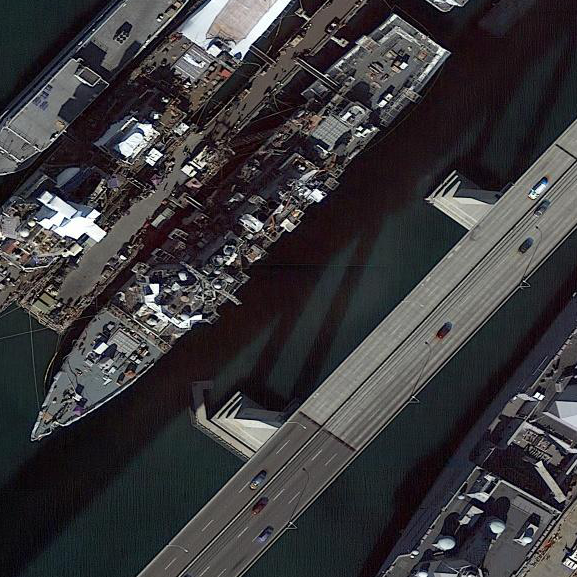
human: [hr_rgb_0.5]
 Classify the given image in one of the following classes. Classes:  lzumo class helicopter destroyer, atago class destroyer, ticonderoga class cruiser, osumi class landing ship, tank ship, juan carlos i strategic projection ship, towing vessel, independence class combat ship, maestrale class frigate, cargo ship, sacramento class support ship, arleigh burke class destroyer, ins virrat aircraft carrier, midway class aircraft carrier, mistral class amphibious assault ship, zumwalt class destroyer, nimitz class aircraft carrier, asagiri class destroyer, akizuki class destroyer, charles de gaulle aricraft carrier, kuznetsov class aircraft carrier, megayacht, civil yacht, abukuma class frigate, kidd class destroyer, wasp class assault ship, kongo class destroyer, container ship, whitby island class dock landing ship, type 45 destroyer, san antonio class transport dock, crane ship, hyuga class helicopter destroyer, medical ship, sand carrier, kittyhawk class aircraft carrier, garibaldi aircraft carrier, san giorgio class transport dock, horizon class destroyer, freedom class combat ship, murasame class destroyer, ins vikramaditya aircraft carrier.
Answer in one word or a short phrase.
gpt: Arleigh Burke class destroyer